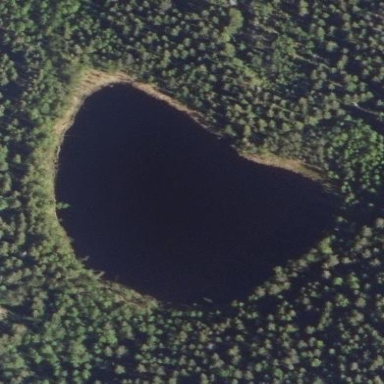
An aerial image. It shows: Pond surrounded by natural water.